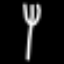
Label: fork